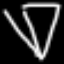
Label: diamond